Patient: sex F, age 72
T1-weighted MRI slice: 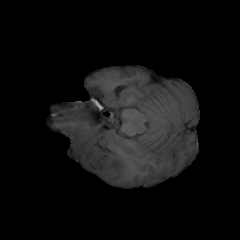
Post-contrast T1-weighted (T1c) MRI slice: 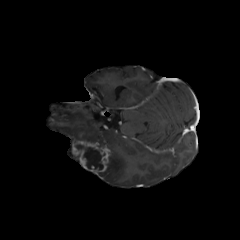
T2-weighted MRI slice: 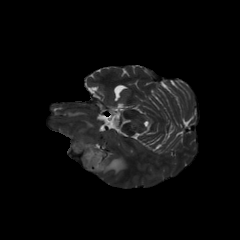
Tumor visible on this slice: yes
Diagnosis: Glioblastoma, IDH-wildtype
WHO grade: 4